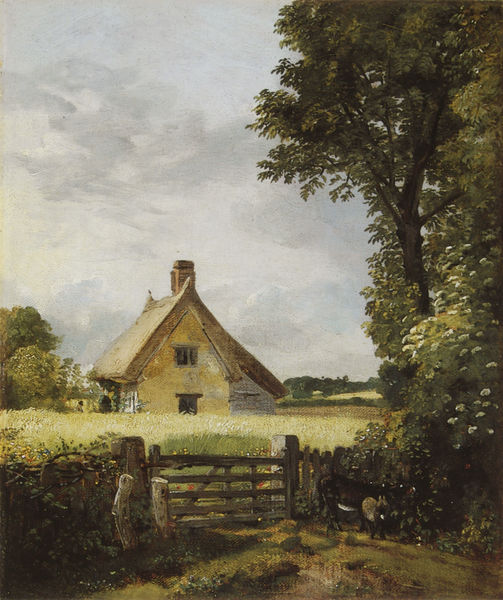
Titel: A Cottage in a Cornfield
Künstler: John Constable
Standort: Cardiff (Wales)
Institution: National Museums and Galleries of Wales
Schlagwörter: baum, blau, blätter, dunkel, gemälde, himmel, laub, schatten, weiß, wolken, bäume, gelb, grün, impressionismus, landschaft, ocker, sand, äste, blume, blumen, braun, fenster, frau, grau, hell, holz, licht, orange, schwarz, stroh, tür, blüten, dach, gebäude, gras, haus, rot, tier, tiere, weg, wiese, wolke, zaun, beige, hochformat, stein, niederlande, öl, ast, feld, felder, ferne, gräser, horizont, hügel, natur, strauch, weide, weite, busch, büsche, einsam, gatter, hütte, sommertag, sonne, sträucher, land, kind, mutter, blatt, pflanzen, england, rosa, wald, esel, kamin, pferd, schornstein, schuppen, garten, ranken, sommer, fassade, feldweg, getreide, korn, warm, weizen, dorf, giebel, ziegel, farbe, hecke, lila, tag, klein, kuh, rind, bauernhof, gartenzaun, hof, idylle, oliv, rad, romantik, häuschen, tulpen, duktus, bretter, allein, still, frühling, kornfeld, tor, pfosten, anbau, helligkeit, reetdach, scheune, strohdach, bedeckt, idyll, idyllisch, lichtung, mohn, niederländisch, sonnig, verputzt, hellgrau, ländlich, geflochten, landhaus, feldrand, bauernhaus, gehöft, graublau, zaum, eiche, kate, gestrüpp, grautöne, ochse, ziege, mai, bau, bäuerlich, ziegen, holztor, holunder, satteldach, getreidefeld, first, schrägdach, luftig, gartentor, reet, rietdach, törchen, lieblich, eingezäunt, galb, trau, bum, haag, abgelegen, mohnblume, rieddach, wachholder, holunderblüten, holunderbusch, lamdhaus, holunderblüte